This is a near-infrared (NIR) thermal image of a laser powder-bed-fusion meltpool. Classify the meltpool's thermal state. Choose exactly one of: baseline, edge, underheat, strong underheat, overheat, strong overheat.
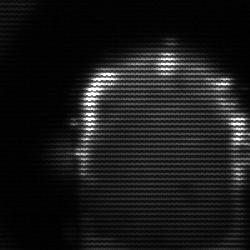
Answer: baseline